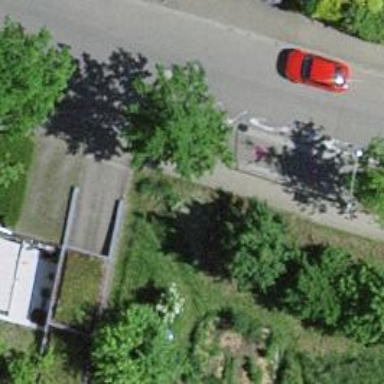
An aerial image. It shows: Bus stop with platform for public transport.